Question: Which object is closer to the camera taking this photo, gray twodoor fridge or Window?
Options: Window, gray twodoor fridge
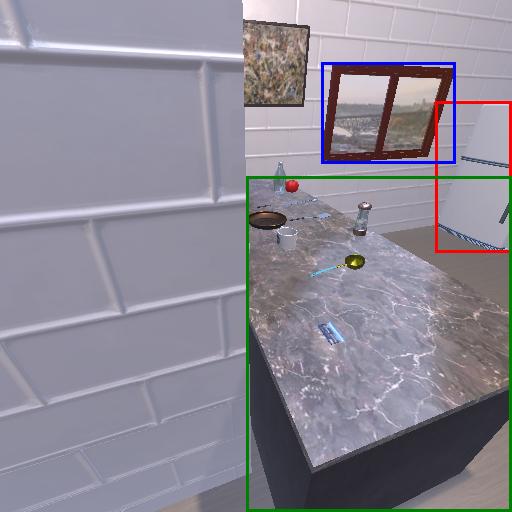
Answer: Window